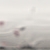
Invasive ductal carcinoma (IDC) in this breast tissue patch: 0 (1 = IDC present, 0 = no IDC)